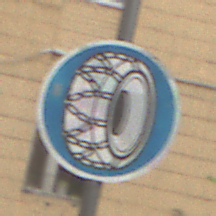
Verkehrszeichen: SchneekettenVorgeschrieben
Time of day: MorningAfternoon
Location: Outdoor (Urban)
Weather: Overcast
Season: NotSpecified
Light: Natural